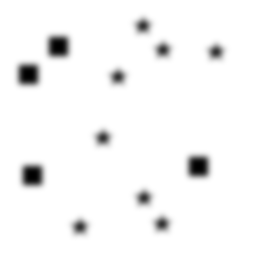
Squares: 4
Triangles: 0
Stars: 8
Total shapes: 12